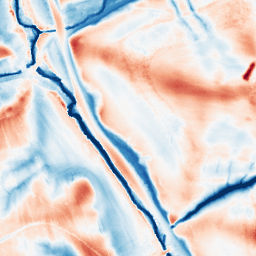
Category: edge_preserving
Decomposition family: guided
Decomposition parameters: radius: 16
eps: 0.001
Upsampling method: cubic_catmull_rom
Upsampling parameters: scale: 4
Upsampling scale: 4